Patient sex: M
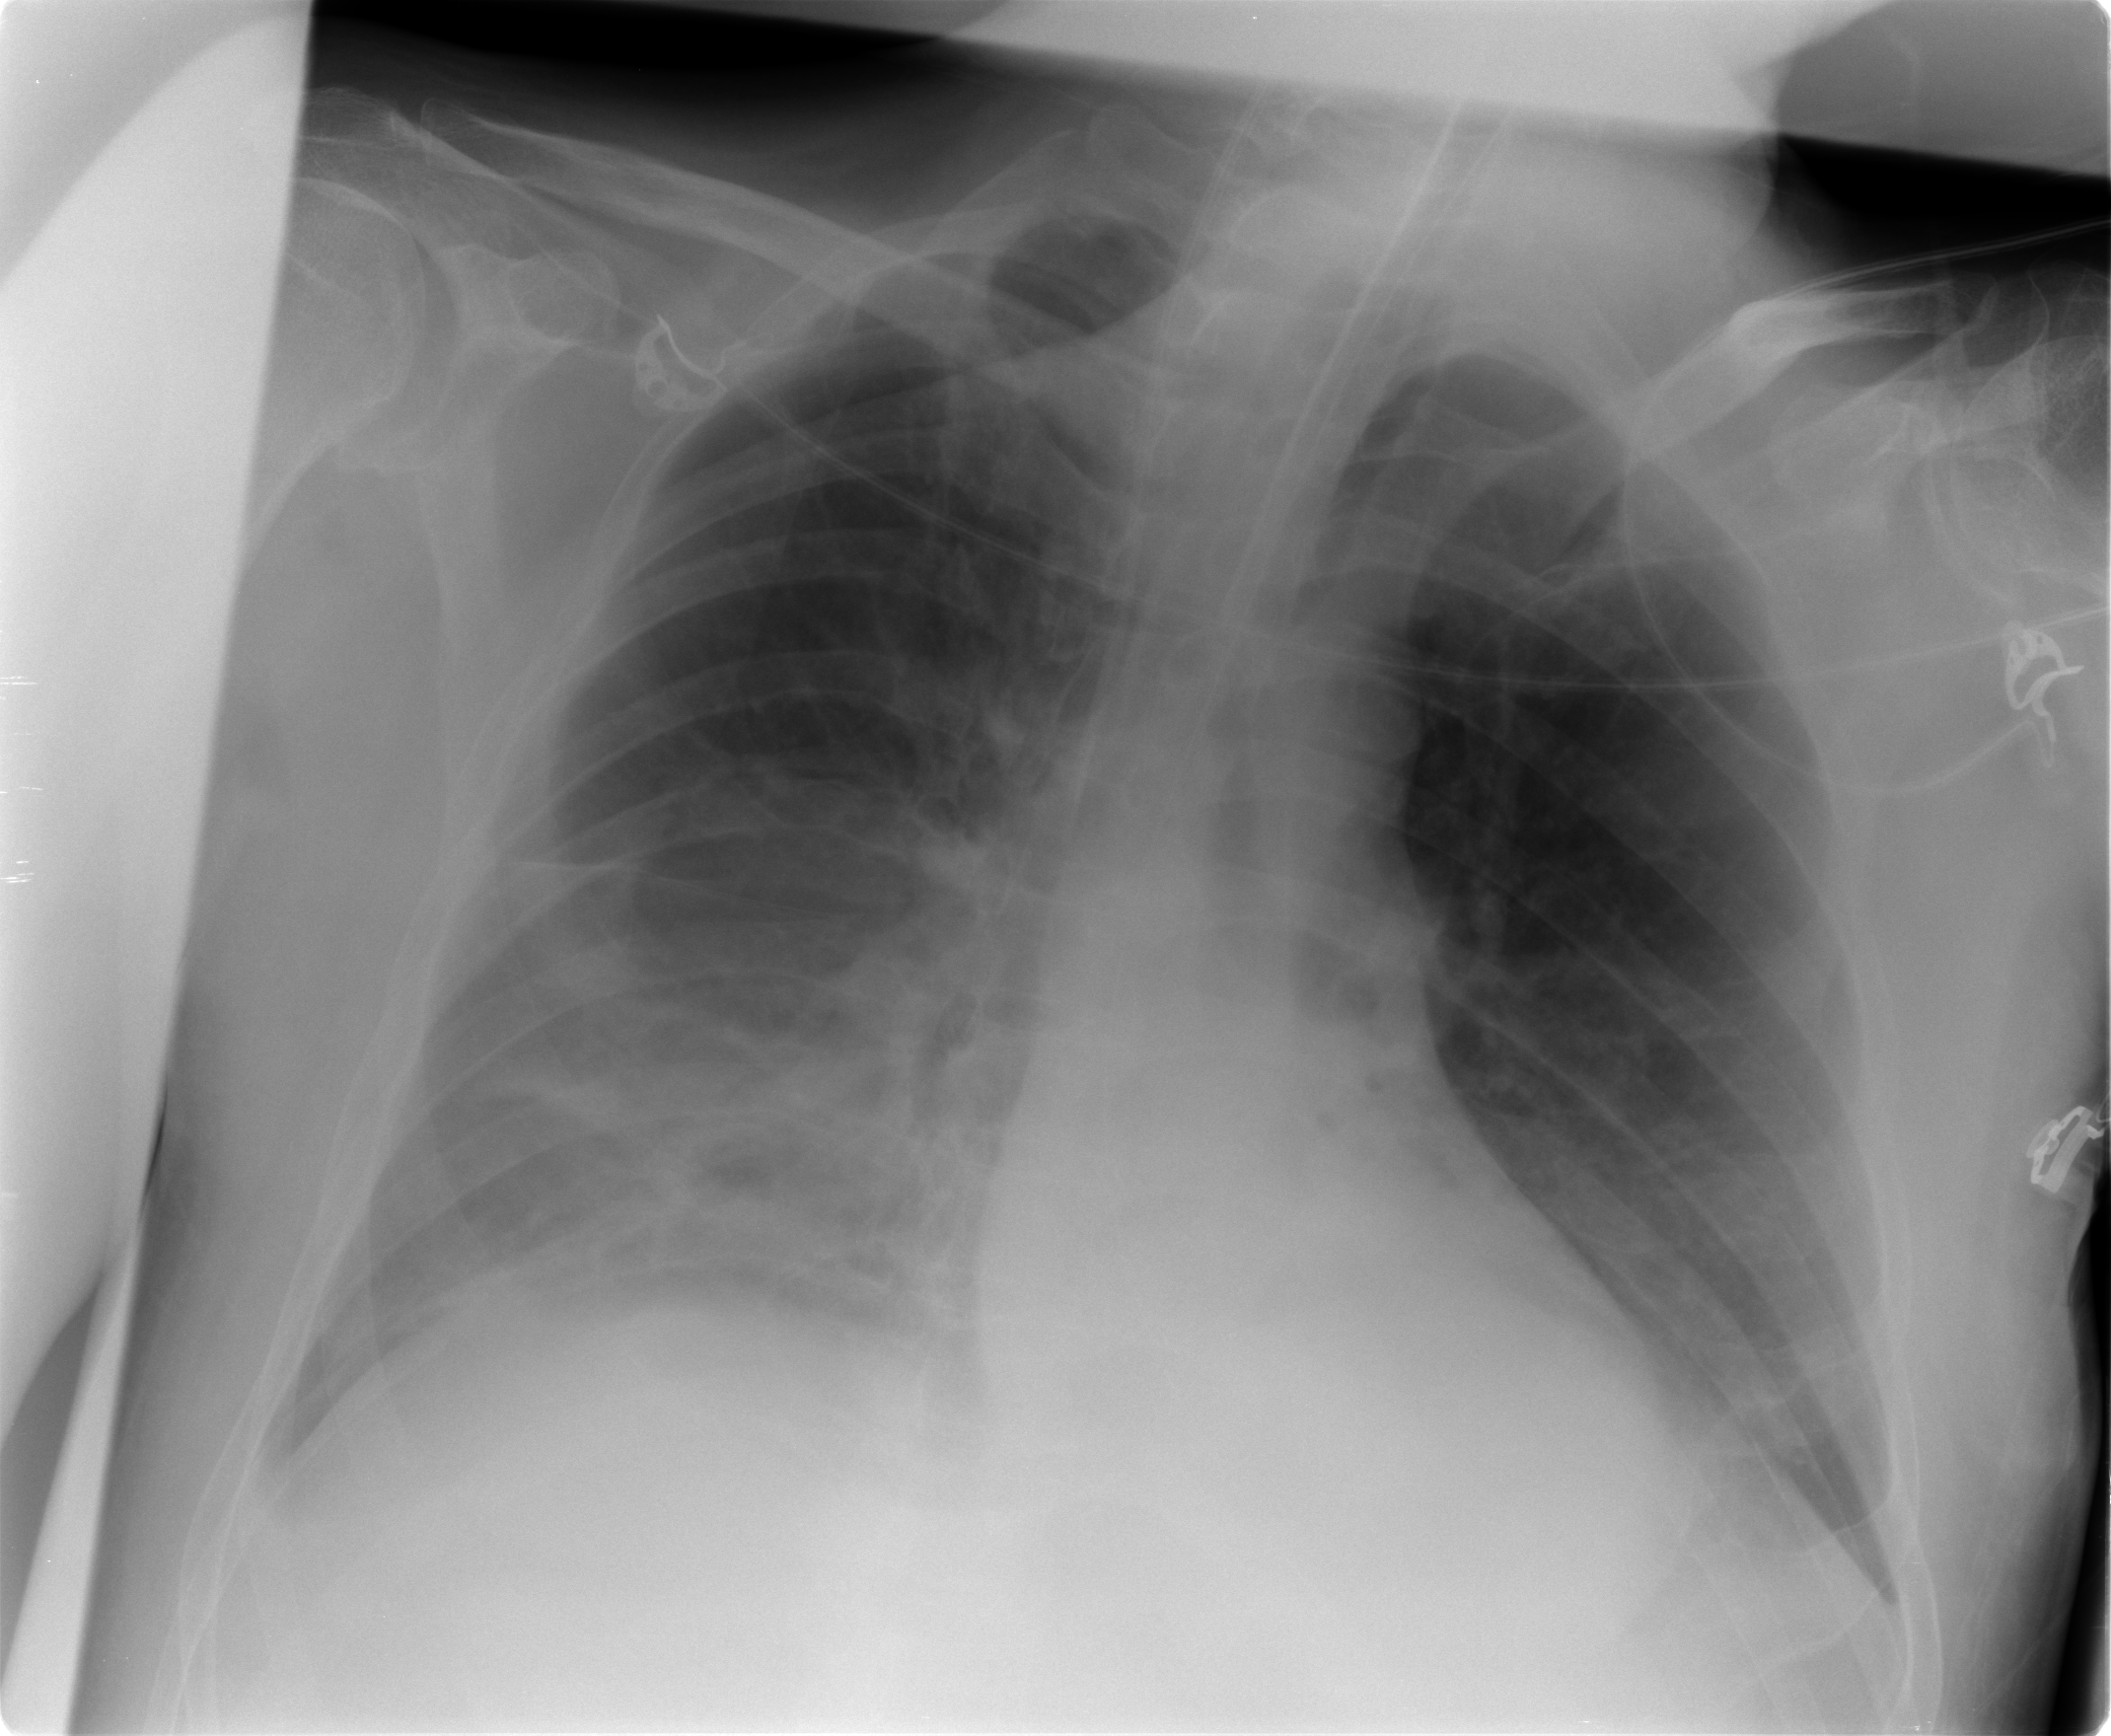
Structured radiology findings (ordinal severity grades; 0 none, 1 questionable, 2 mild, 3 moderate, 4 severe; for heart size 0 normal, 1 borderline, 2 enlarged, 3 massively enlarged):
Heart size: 0
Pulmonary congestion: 2
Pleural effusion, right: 2
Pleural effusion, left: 2
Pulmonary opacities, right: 1
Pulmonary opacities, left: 0
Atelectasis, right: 2
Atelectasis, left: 2